Question: [in Telegram bot it only shows The current price of [object object]

'''
await bot.sendMessage(chat_id, 'The current price of ${_coinList}.');
'''
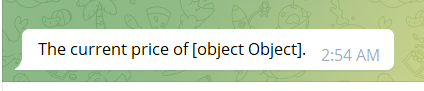
Answer: Seems like '_coinList' is an object of some sort. Try to send it as 'JSON.stringify(_coinList)' and see what that object looks like.
so you should try the following:
'''
await bot.sendMessage(chat_id, The current price of ${JSON.stringify(_coinList)}.);
'''
From here you should see the structure of the object and choose the correct key in the object. For example:
'''
await bot.sendMessage(chat_id, The current price of ${_coinList.eth}.);
'''